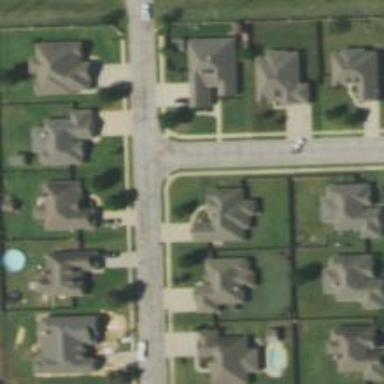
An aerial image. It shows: Residential road.